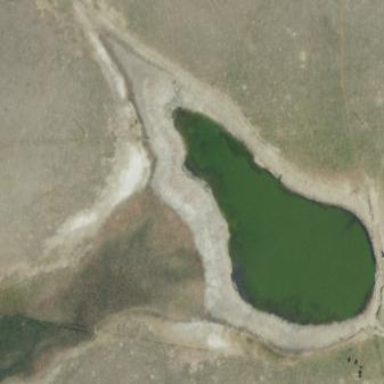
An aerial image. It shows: Reservoir area.